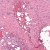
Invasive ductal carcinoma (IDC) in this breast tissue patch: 0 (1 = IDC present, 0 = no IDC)